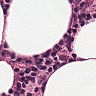
Metastatic tissue present: no